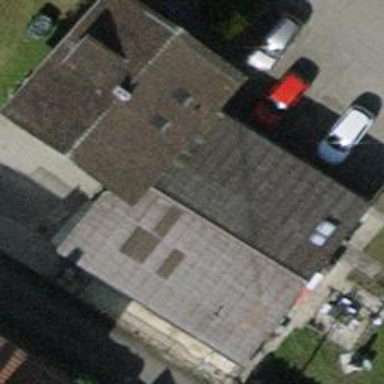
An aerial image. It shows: Building that houses car repair shop.